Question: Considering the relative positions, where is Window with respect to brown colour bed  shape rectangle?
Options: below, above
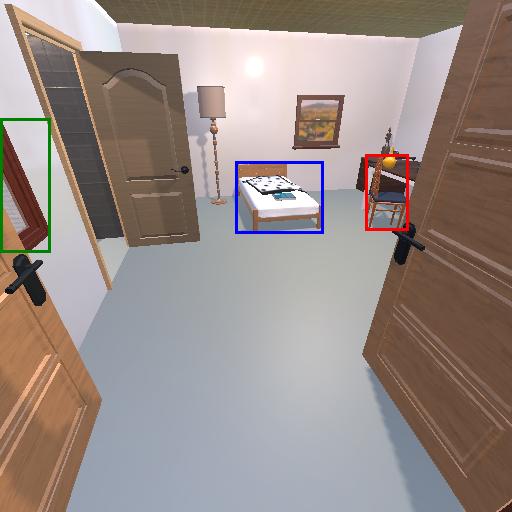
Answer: below